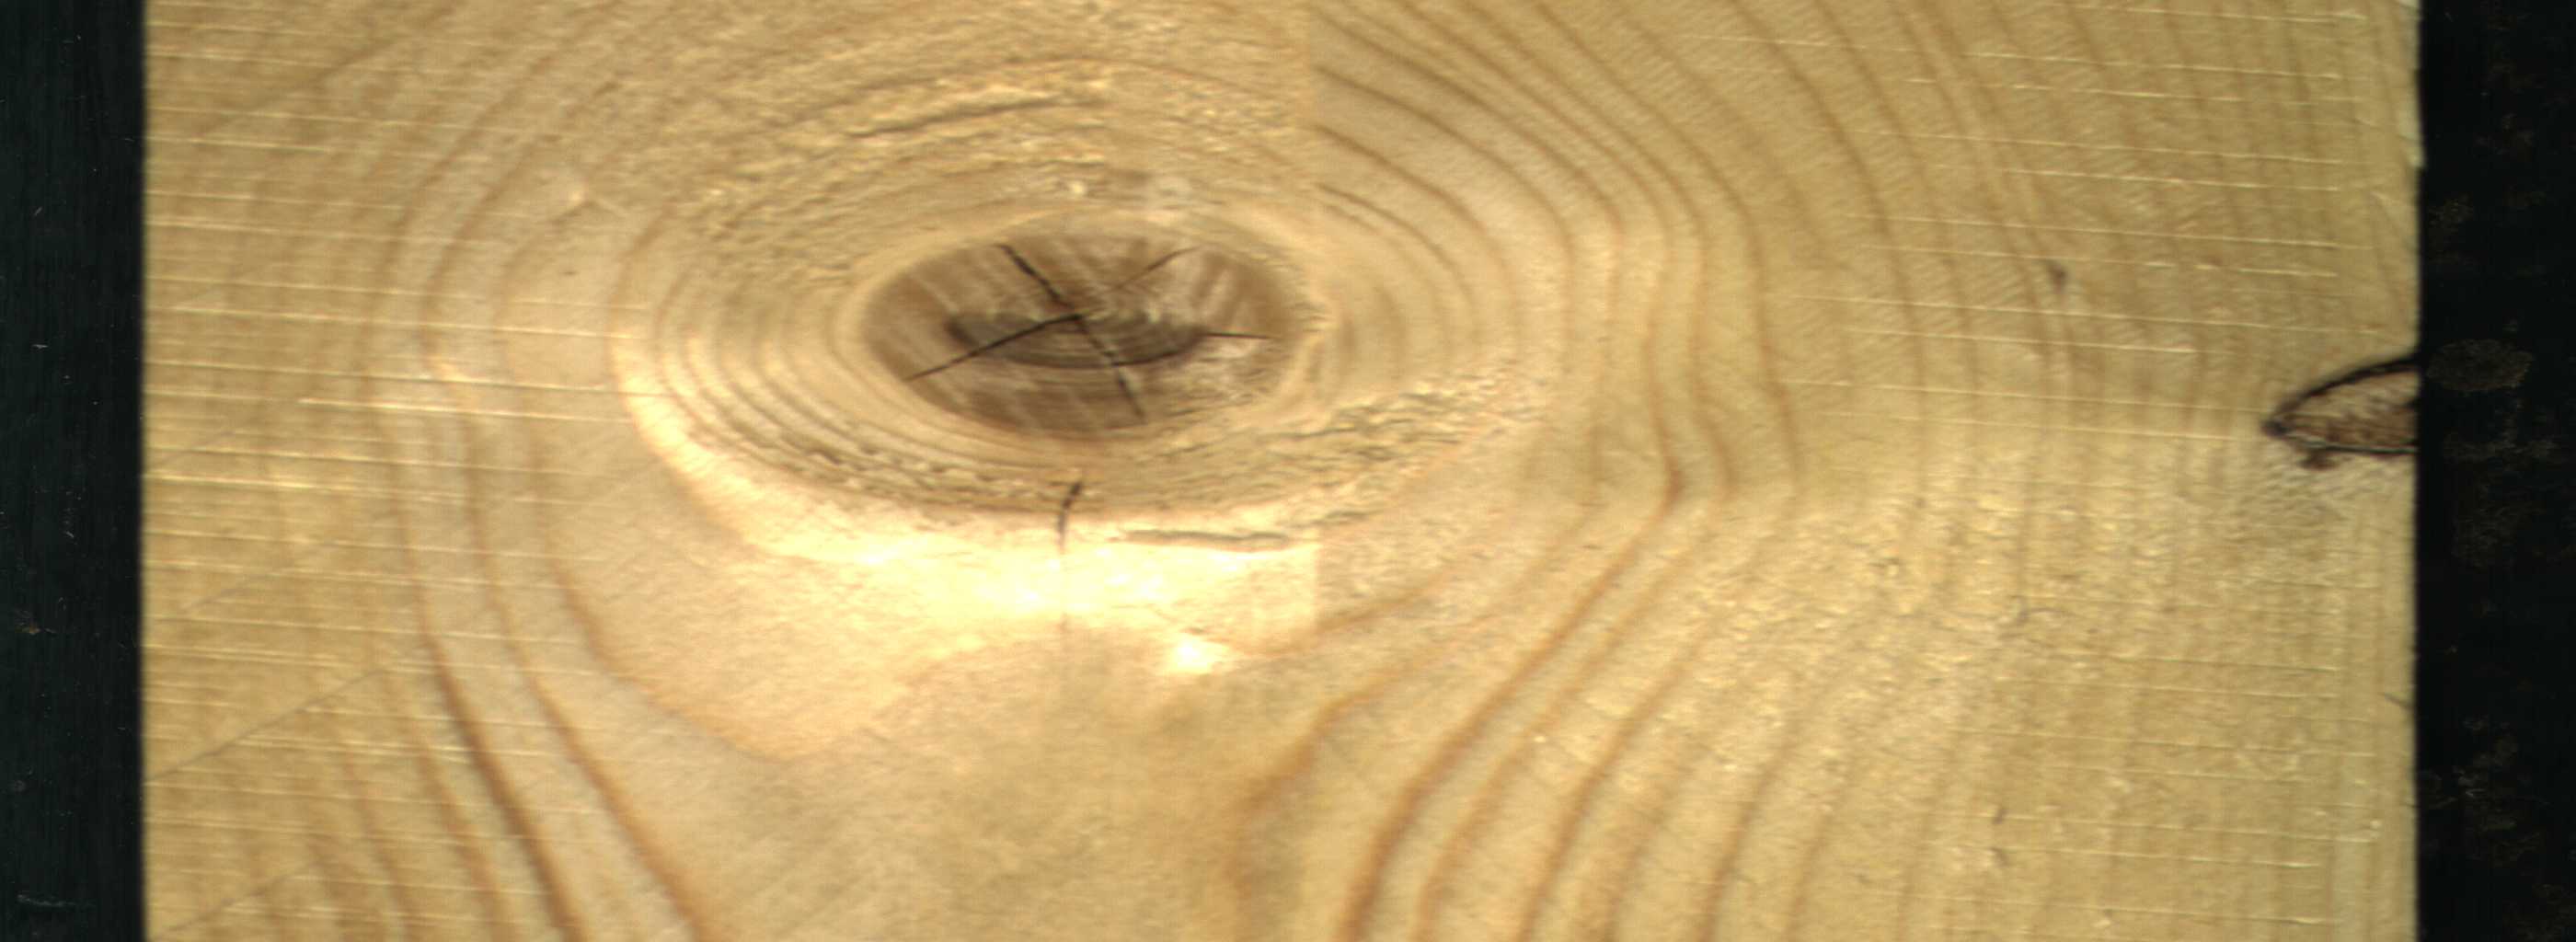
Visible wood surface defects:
knot_with_crack
Dead_Knot